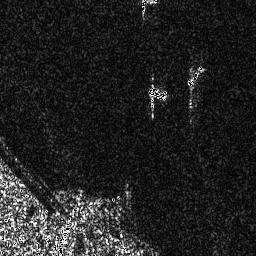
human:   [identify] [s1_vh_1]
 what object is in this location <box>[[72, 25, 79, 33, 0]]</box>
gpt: <ref>1 small ship at the top right</ref>